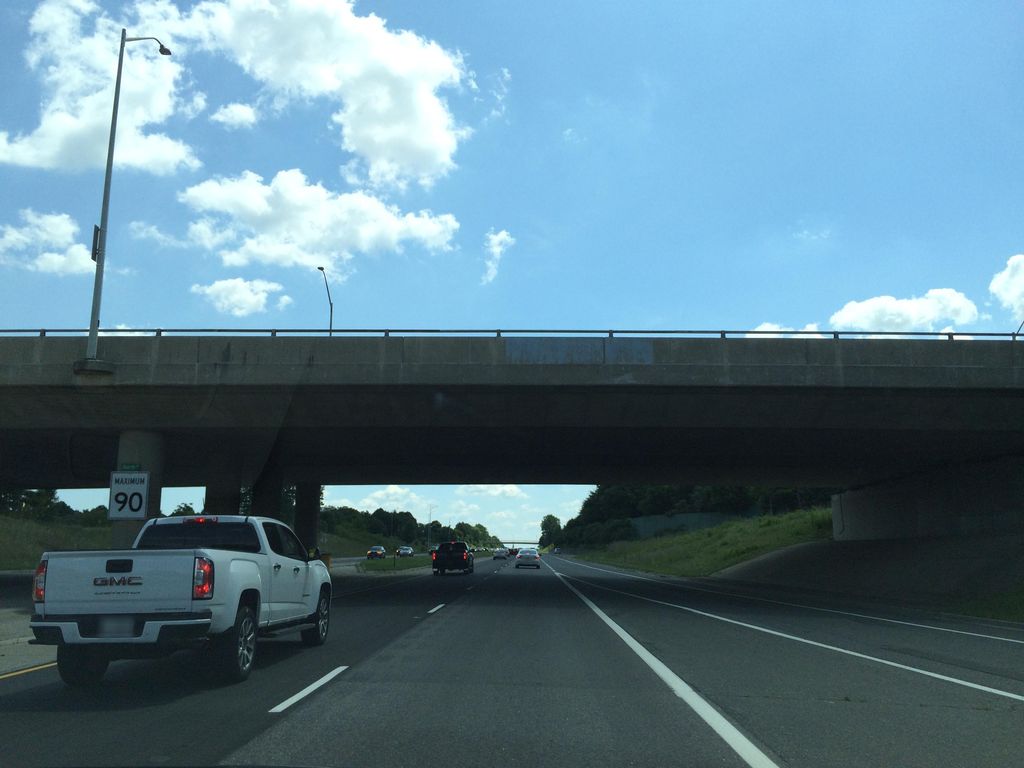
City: hamilton